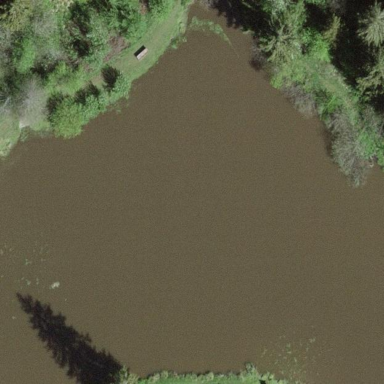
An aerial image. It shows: Pond with natural water.